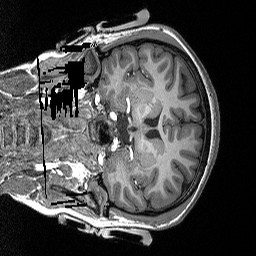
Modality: T1w
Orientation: coronal
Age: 19
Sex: female
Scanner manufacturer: siemens
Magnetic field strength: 3 T
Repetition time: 2.3 s
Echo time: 0.00298 s